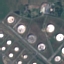
Label: Industrial